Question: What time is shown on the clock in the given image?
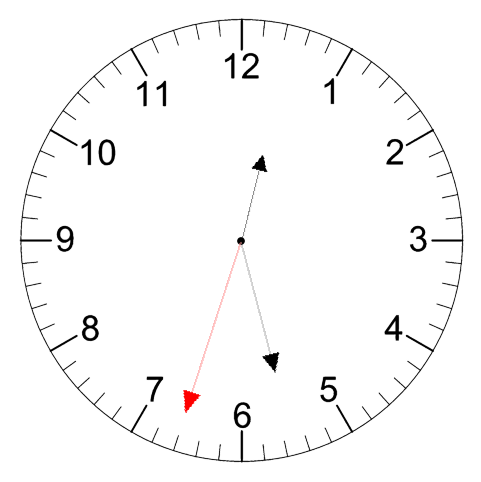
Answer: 12:27:33